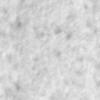
Label: no_change